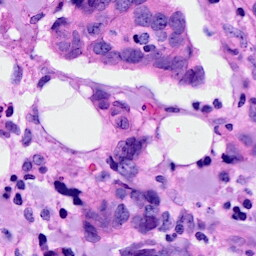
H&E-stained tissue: Breast